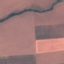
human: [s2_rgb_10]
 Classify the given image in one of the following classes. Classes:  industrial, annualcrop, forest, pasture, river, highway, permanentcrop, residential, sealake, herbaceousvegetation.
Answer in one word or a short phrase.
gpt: AnnualCrop